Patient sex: F
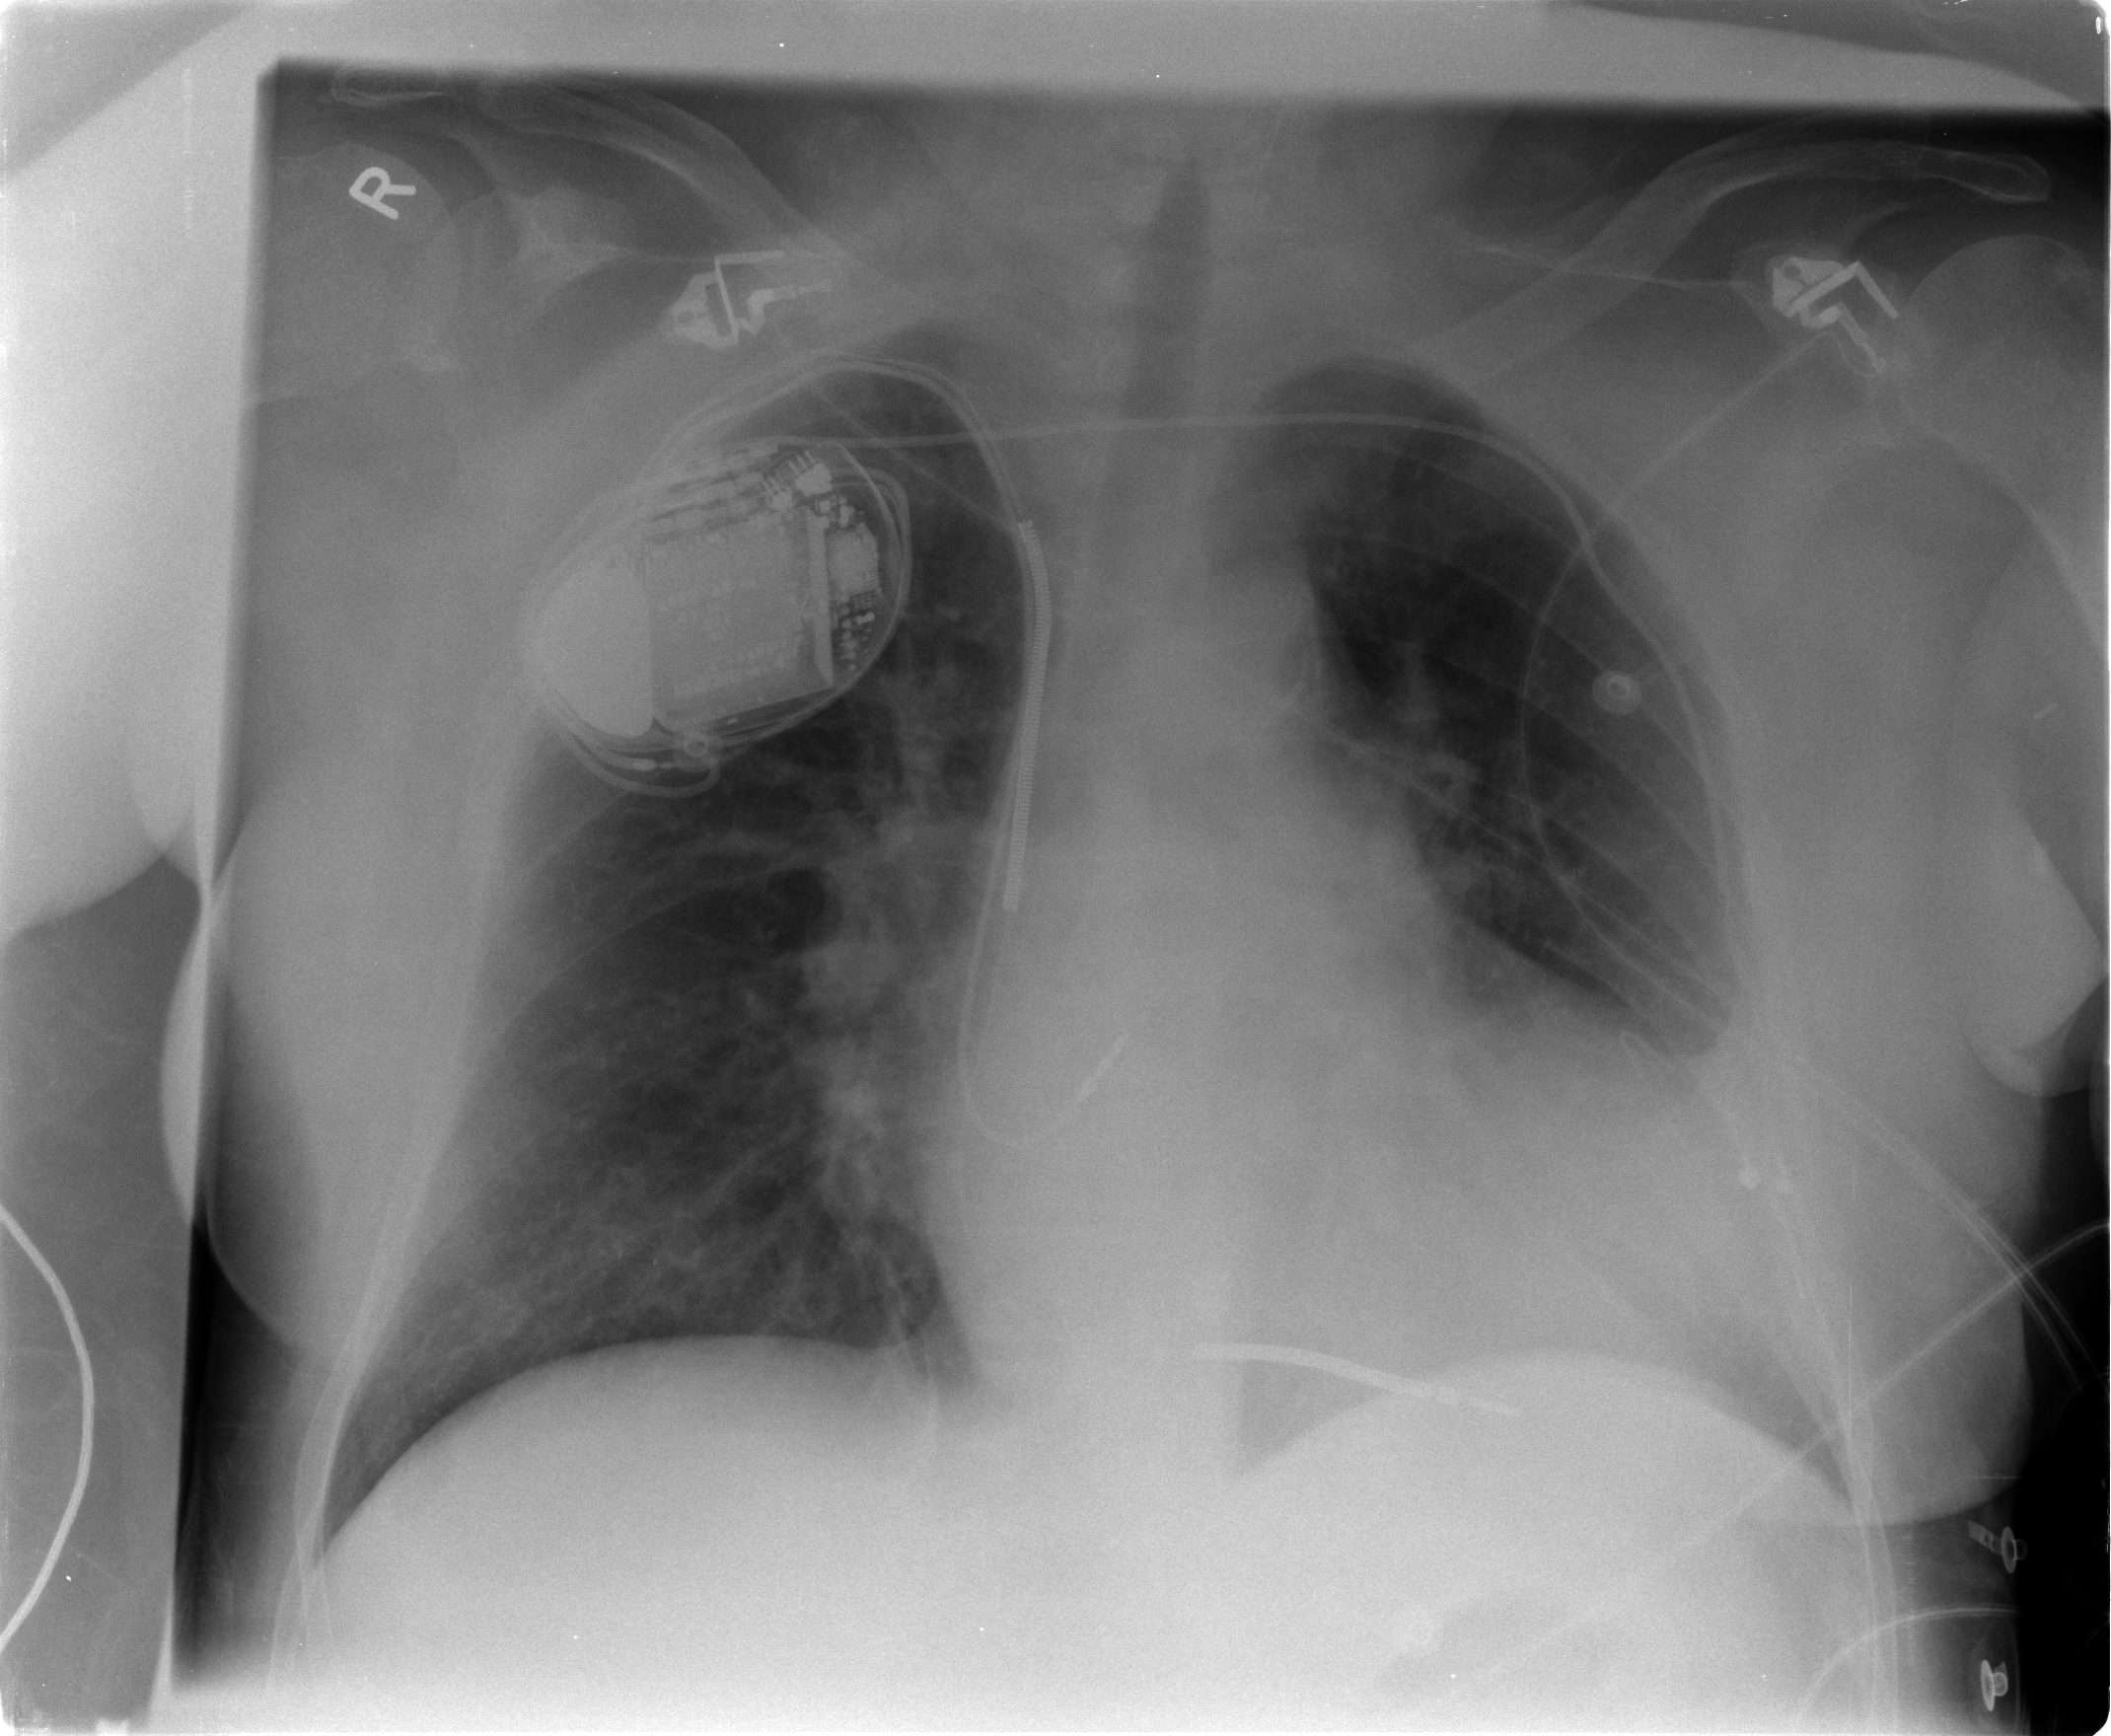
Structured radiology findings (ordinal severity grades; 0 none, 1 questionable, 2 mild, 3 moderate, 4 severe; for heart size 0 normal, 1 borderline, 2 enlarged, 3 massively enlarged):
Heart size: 1
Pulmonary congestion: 2
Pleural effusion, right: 0
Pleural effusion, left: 2
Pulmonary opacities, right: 0
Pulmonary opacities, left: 0
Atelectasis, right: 0
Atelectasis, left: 2